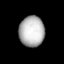
Tissue: prostate
Cell type: T cells
Senescence score: 0.7655
Nuclear area (px): 755
Mean DAPI intensity: 181.147